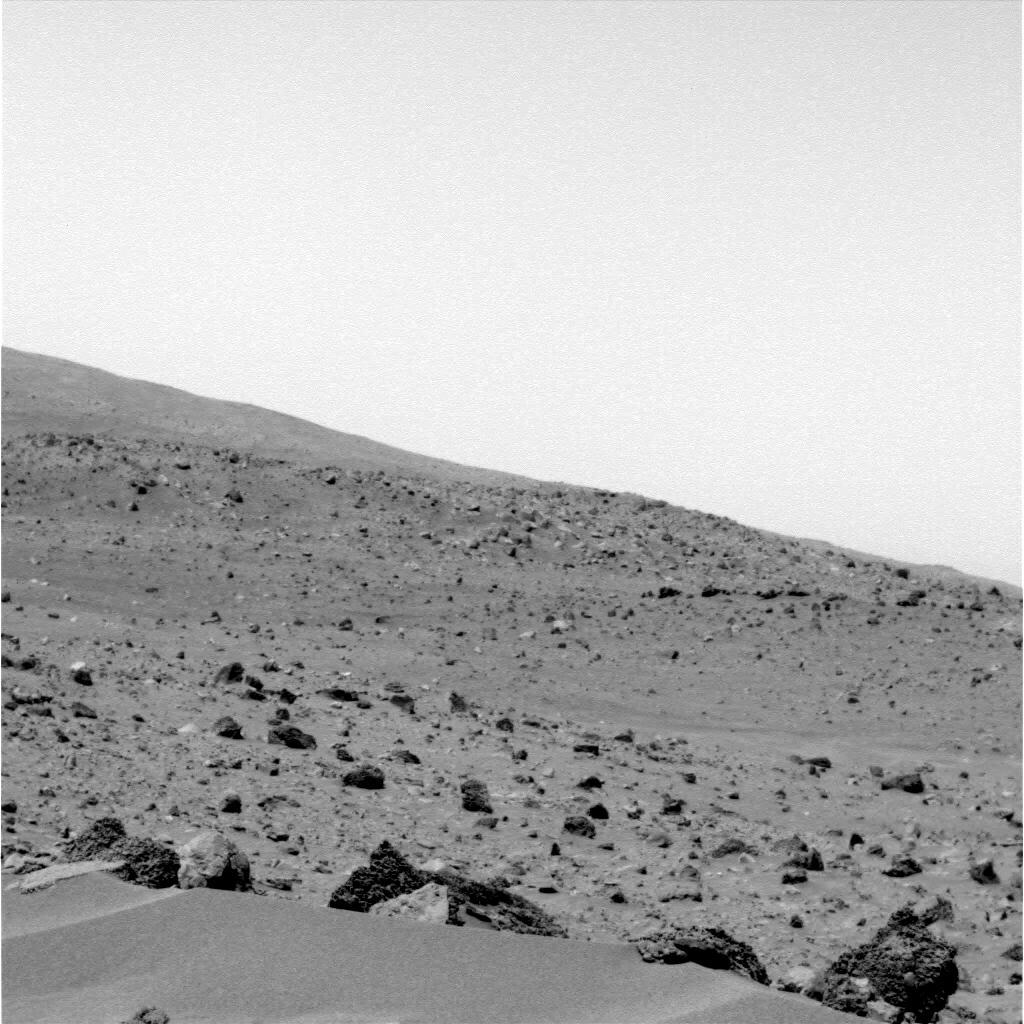
Terrain classes present: Gravel / Sand / Soil, Rock, Shadow, Sky / Distant Mountains